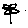
Label: flower